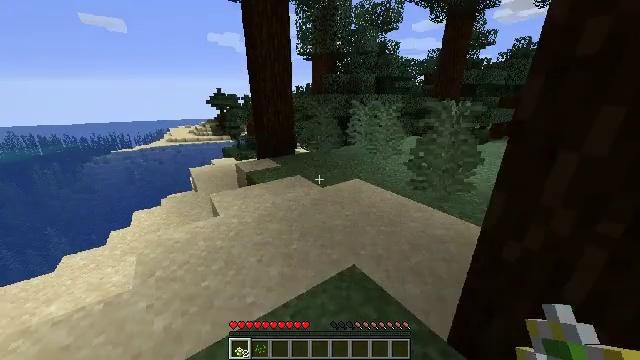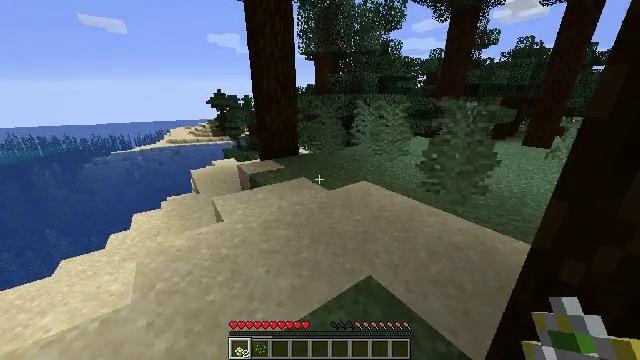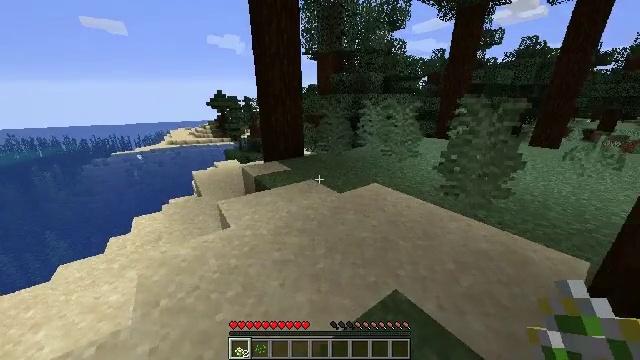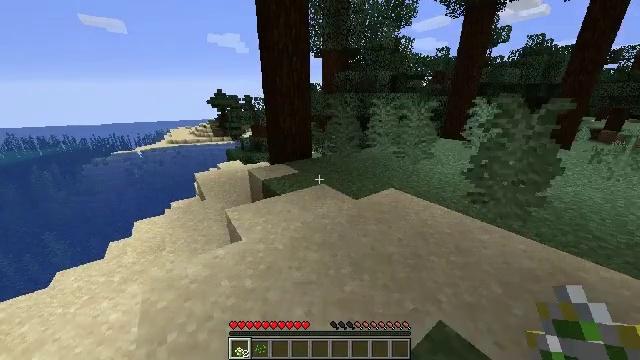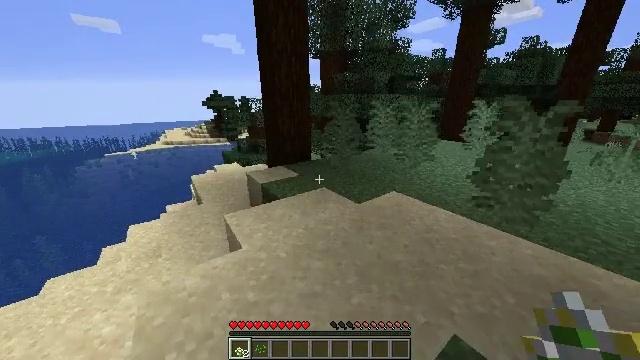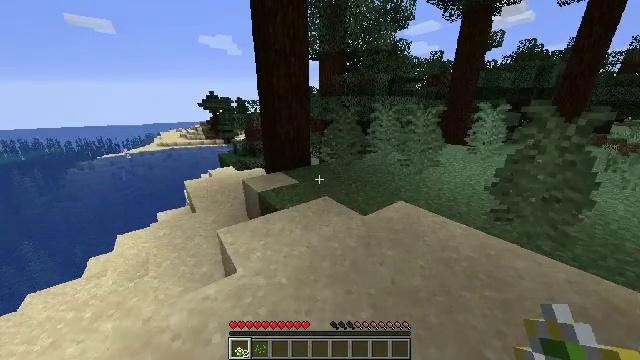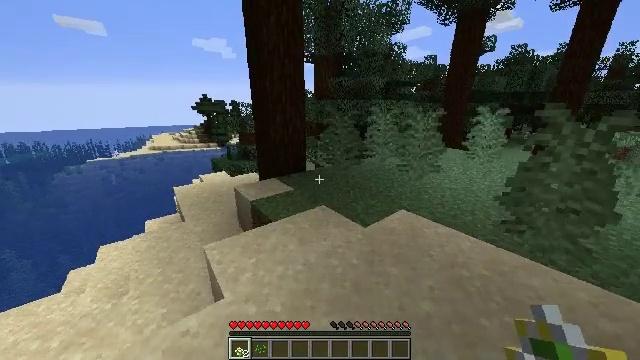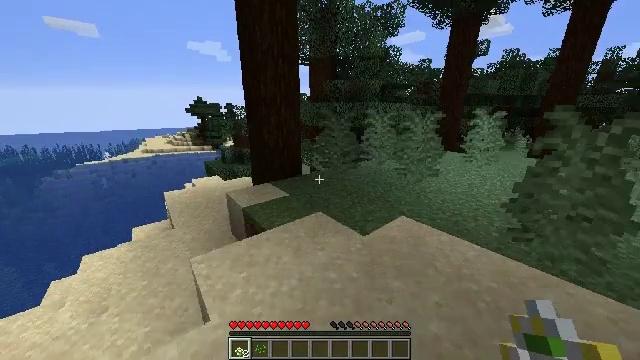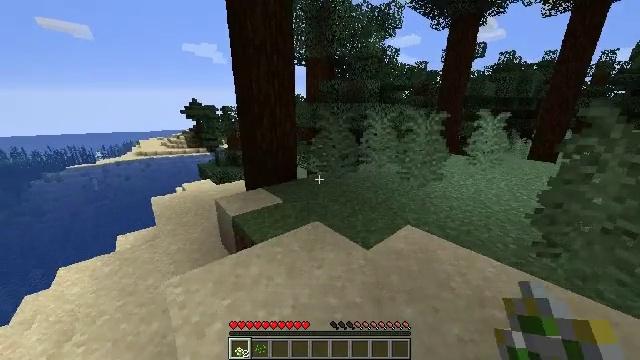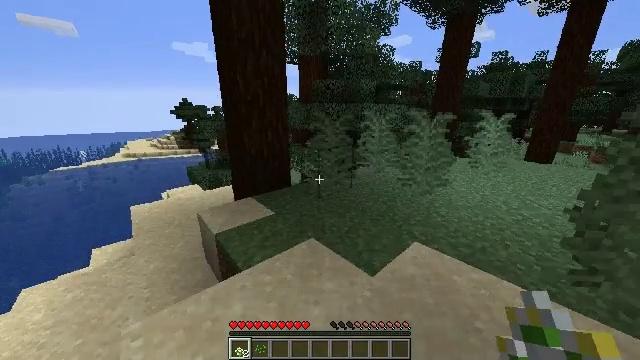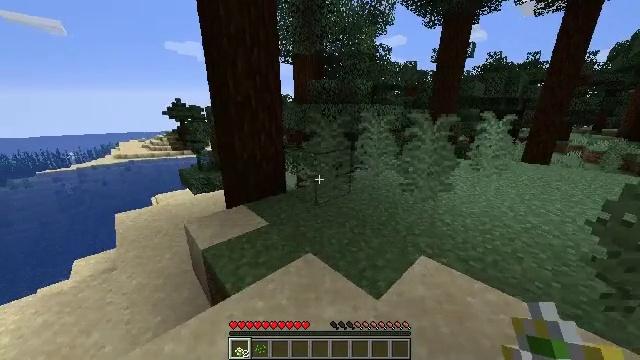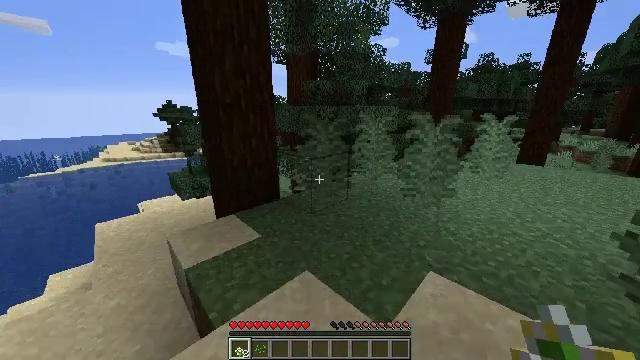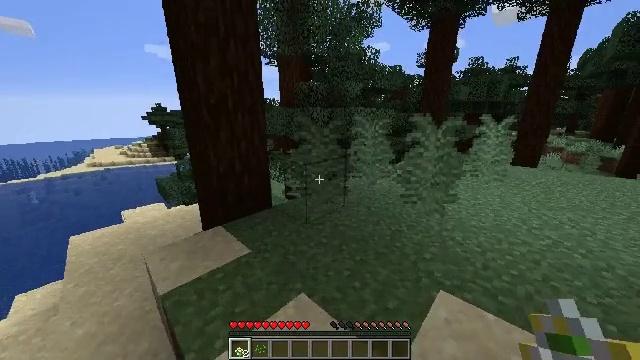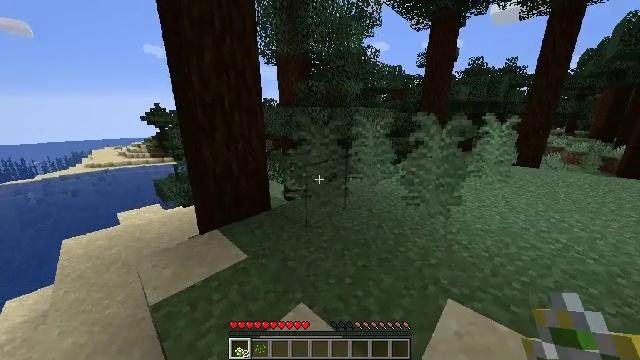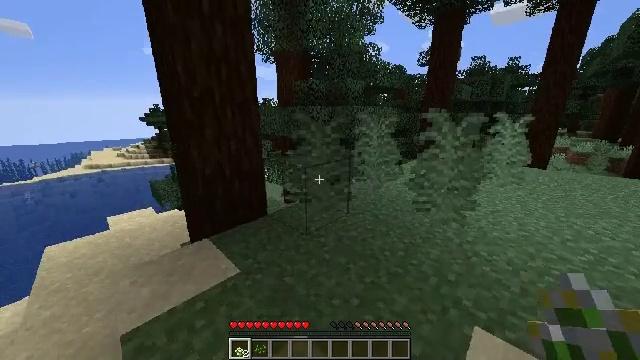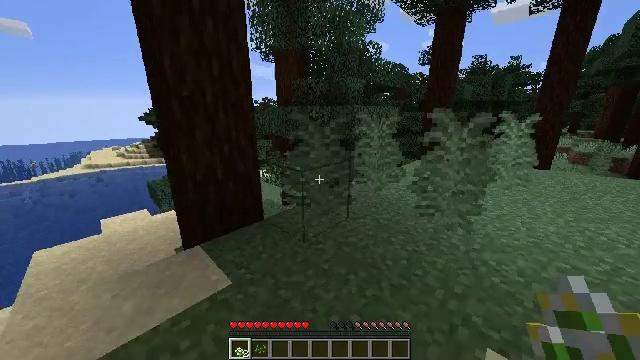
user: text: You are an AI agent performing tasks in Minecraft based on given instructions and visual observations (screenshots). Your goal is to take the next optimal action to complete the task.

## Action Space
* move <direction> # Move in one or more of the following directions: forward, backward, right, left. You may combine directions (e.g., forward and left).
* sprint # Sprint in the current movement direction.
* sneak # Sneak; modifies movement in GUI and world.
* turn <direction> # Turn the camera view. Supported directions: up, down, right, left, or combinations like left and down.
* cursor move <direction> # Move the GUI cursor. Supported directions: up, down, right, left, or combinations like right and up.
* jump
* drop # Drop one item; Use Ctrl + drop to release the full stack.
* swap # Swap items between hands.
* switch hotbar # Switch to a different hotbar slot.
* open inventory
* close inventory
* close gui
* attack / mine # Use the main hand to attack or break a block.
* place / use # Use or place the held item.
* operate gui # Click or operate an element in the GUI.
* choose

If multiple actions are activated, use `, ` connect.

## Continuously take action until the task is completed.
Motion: motion action
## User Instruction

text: Hunt a cod.
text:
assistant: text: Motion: move forward and move left, sprint
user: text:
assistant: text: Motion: move forward and move left, sprint
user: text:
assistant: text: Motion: move forward and move left, sprint
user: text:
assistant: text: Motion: move forward, sprint
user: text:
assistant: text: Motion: move forward, sprint
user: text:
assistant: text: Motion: move forward, sprint, turn right
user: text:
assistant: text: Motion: move forward, sprint, turn right
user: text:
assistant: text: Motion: move forward, sprint
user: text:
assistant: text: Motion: move forward, sprint, turn right
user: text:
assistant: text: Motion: move forward, sprint, turn right
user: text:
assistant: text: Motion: move forward, sprint, turn right
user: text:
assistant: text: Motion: move forward, sprint, turn right
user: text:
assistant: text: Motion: move forward, sprint
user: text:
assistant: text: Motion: move forward, sprint
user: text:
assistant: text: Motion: move forward and move right, sprint
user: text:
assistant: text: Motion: move forward and move right, sprint
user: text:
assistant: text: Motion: move forward and move right, sprint
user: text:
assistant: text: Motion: move forward and move right, sprint
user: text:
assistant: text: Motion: move forward, sprint
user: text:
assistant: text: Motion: move forward, sprint
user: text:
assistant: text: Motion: move forward, sprint
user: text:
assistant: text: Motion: move forward, sprint
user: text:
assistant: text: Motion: move forward, sprint
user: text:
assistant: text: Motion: move forward and move left, sprint
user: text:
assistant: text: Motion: move forward and move left, sprint
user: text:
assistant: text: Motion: move forward and move left, sprint, turn left
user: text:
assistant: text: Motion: move forward and move left, sprint, turn left
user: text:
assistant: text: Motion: move forward and move left, sprint, turn left and down
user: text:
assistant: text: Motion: move forward, sprint, turn left and down
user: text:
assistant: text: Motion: move forward, sprint, turn left and down